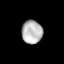
Tissue: lung
Cell type: Epithelial cells
Senescence score: 0.2038
Nuclear area (px): 476
Mean DAPI intensity: 181.13